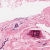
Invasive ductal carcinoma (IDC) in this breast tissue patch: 0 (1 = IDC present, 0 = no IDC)